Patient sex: M
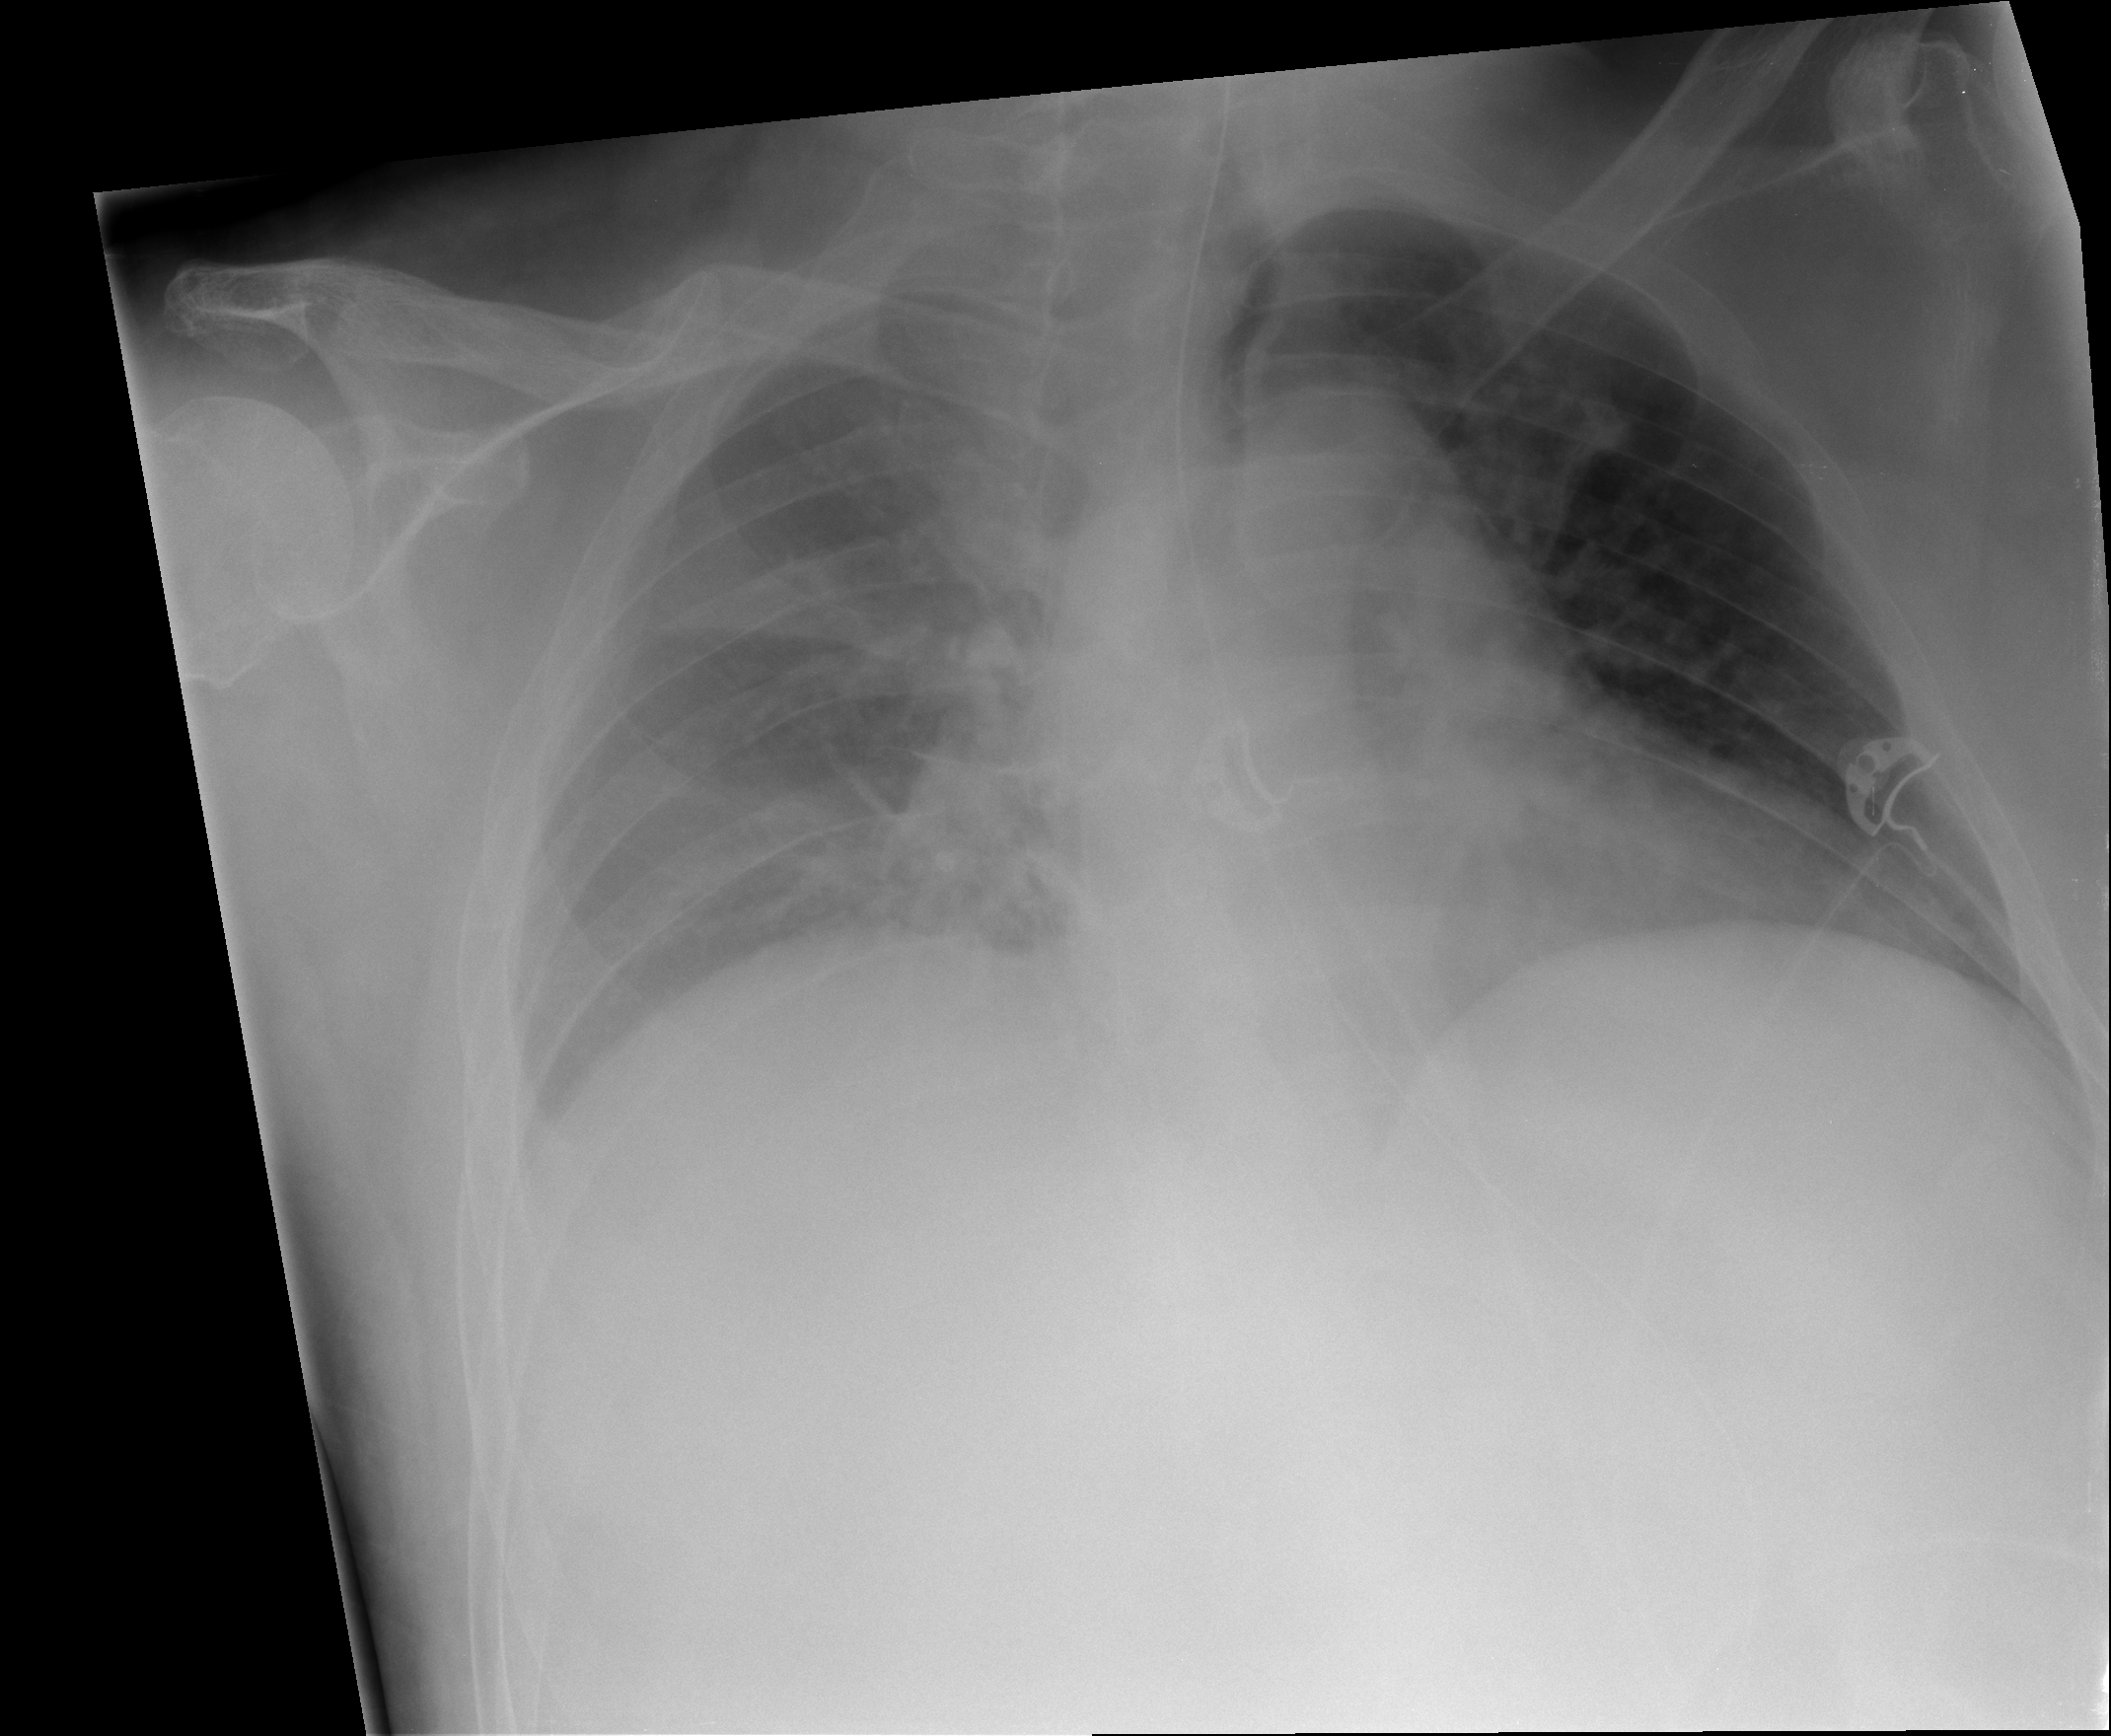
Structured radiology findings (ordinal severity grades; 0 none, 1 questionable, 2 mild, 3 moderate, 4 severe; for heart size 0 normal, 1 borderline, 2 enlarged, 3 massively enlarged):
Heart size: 0
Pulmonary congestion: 2
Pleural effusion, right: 3
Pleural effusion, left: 0
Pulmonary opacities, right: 0
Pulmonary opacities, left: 2
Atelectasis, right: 2
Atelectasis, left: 2